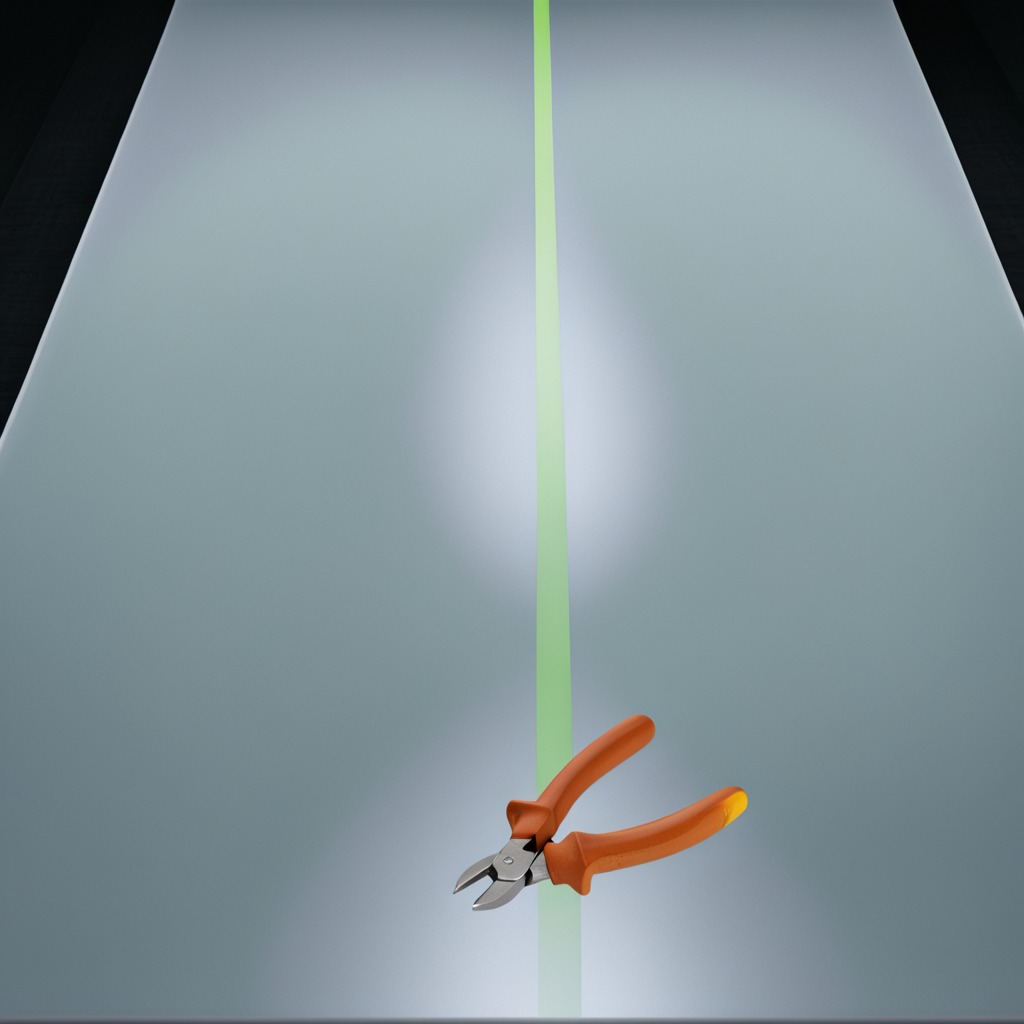
A plier lies on the clean empty table in a railway signal maintenance room lit by harsh overhead fluorescents photorealistic surface textures crisp shadows high dynamic range